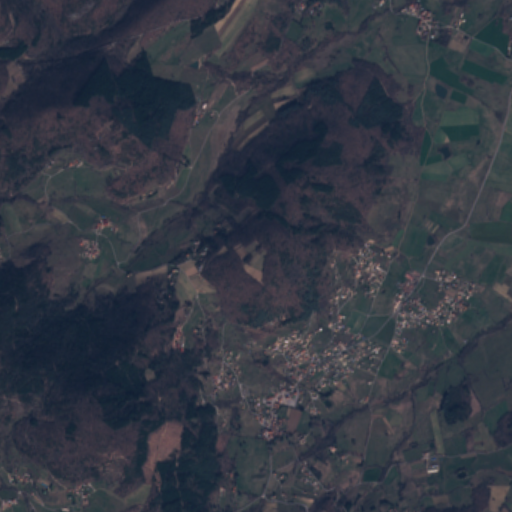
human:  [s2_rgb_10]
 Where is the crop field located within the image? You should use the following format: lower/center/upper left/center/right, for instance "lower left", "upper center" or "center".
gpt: The crop field is located in the right of the image.
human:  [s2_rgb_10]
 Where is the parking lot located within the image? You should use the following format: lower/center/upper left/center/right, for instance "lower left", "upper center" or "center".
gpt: The parking lot is located in the lower center of the image.
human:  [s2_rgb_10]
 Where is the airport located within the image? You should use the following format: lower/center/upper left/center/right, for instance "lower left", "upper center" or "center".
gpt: There is no airport in the image.